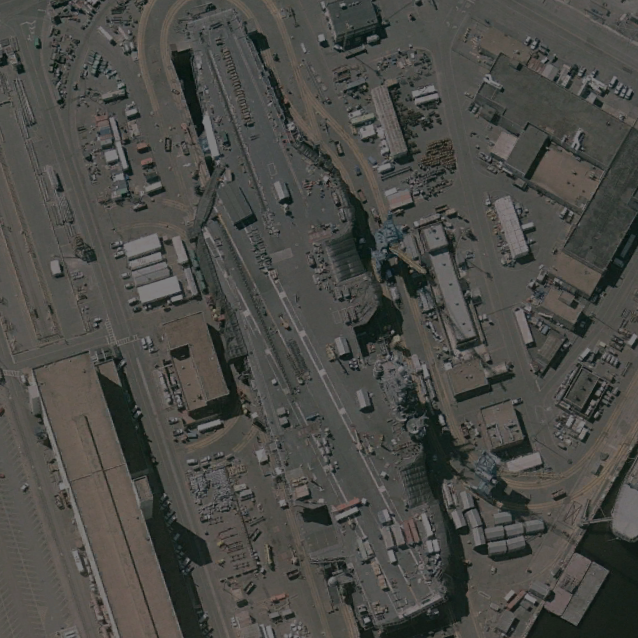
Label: aircraft_carrier